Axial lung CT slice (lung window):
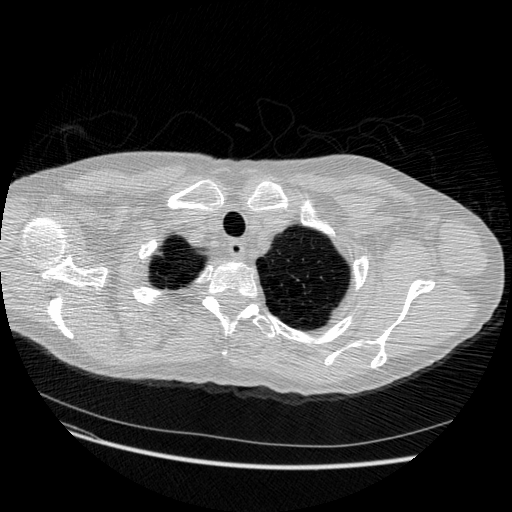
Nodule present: no